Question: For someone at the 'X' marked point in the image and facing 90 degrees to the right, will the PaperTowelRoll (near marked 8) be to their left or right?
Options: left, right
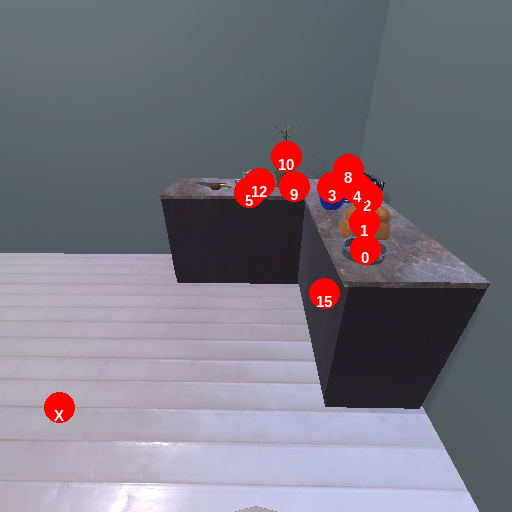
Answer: left